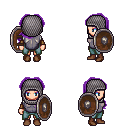
a pixel art fantasy rpg character, female body template, human, light skin, steel chest armor, teal pants, purple princess hairstyle, chain hood, cloth bracers, brown shoes, shield, four views (front, back, left, right), 2x2 character sprite sheet, small pixel art, hard edges, no anti-aliasing